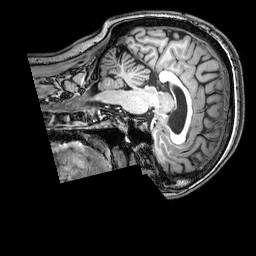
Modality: T1w
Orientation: sagittal
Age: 48
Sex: female
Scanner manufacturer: philips
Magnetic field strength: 3 T
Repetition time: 0.008113 s
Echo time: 0.003709 s